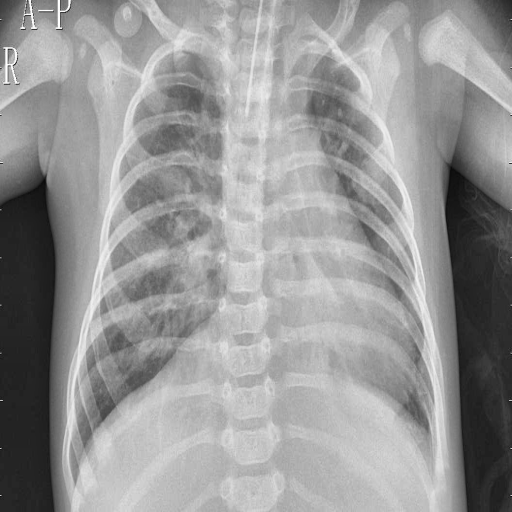
Finding: PNEUMONIA